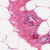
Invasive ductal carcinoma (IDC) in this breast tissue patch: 0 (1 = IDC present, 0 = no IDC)